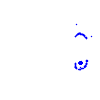
Particle: kaon